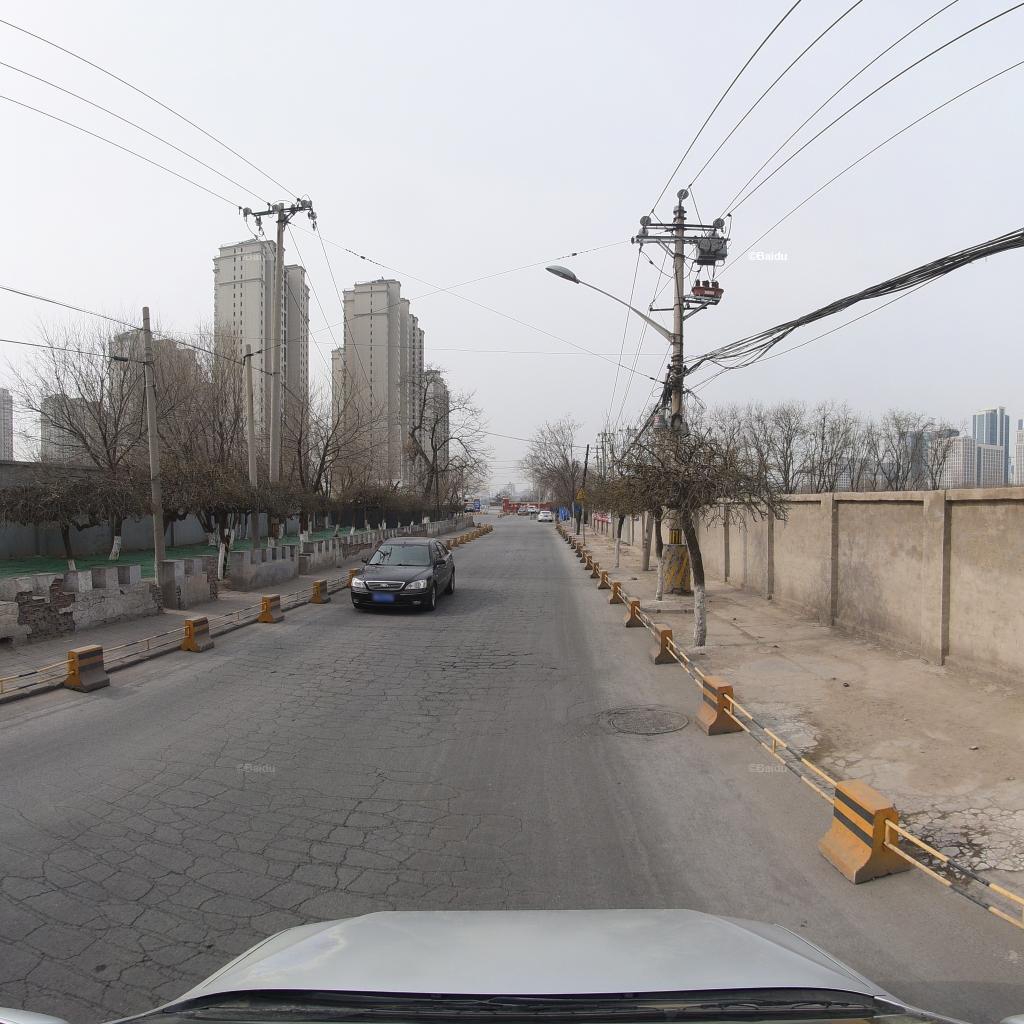
Region: Fengtai
Road damage annotations: alligator crack, manhole cover